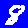
Digit: 8